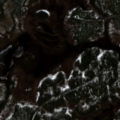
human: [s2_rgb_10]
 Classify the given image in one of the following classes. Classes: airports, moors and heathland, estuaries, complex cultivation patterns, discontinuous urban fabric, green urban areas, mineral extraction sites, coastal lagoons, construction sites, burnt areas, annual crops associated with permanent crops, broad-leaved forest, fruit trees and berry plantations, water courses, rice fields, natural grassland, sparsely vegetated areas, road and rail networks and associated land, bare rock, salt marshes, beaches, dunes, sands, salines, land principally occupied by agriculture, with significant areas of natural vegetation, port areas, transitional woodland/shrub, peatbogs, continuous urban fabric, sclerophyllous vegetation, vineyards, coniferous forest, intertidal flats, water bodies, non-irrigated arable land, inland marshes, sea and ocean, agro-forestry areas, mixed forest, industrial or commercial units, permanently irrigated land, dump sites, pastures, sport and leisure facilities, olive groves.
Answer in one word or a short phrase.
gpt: coniferous forest, transitional woodland/shrub, peatbogs